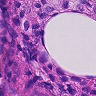
Metastatic tissue present: yes